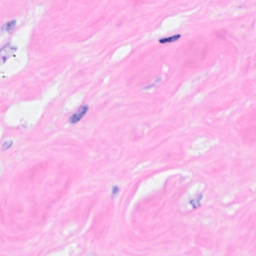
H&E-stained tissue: Breast